Question: I have a WPF DataGrid and the row headers don't line up vertically with the content. Any idea why?

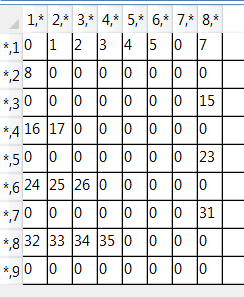
Answer: Seems like the RowHeaders default to VerticalAlignment = Center and TextBlock defaults to Top. They are still a little off from one another but once I changed that property it was close enough for me!